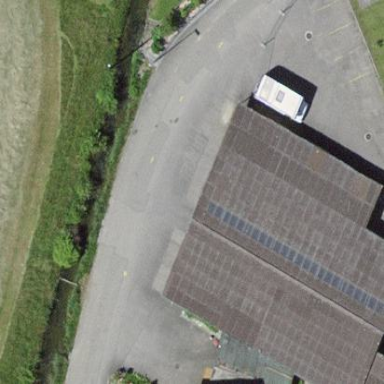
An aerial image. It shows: Warehouse building.